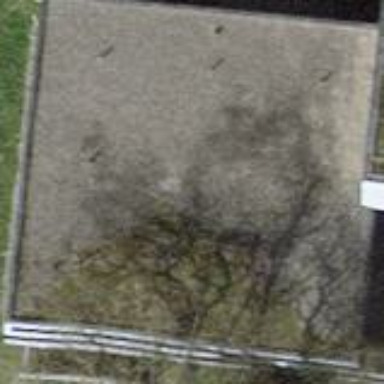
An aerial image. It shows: School building.